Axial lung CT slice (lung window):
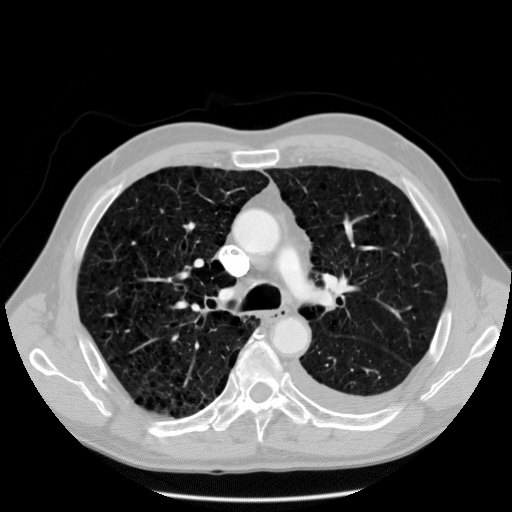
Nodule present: no